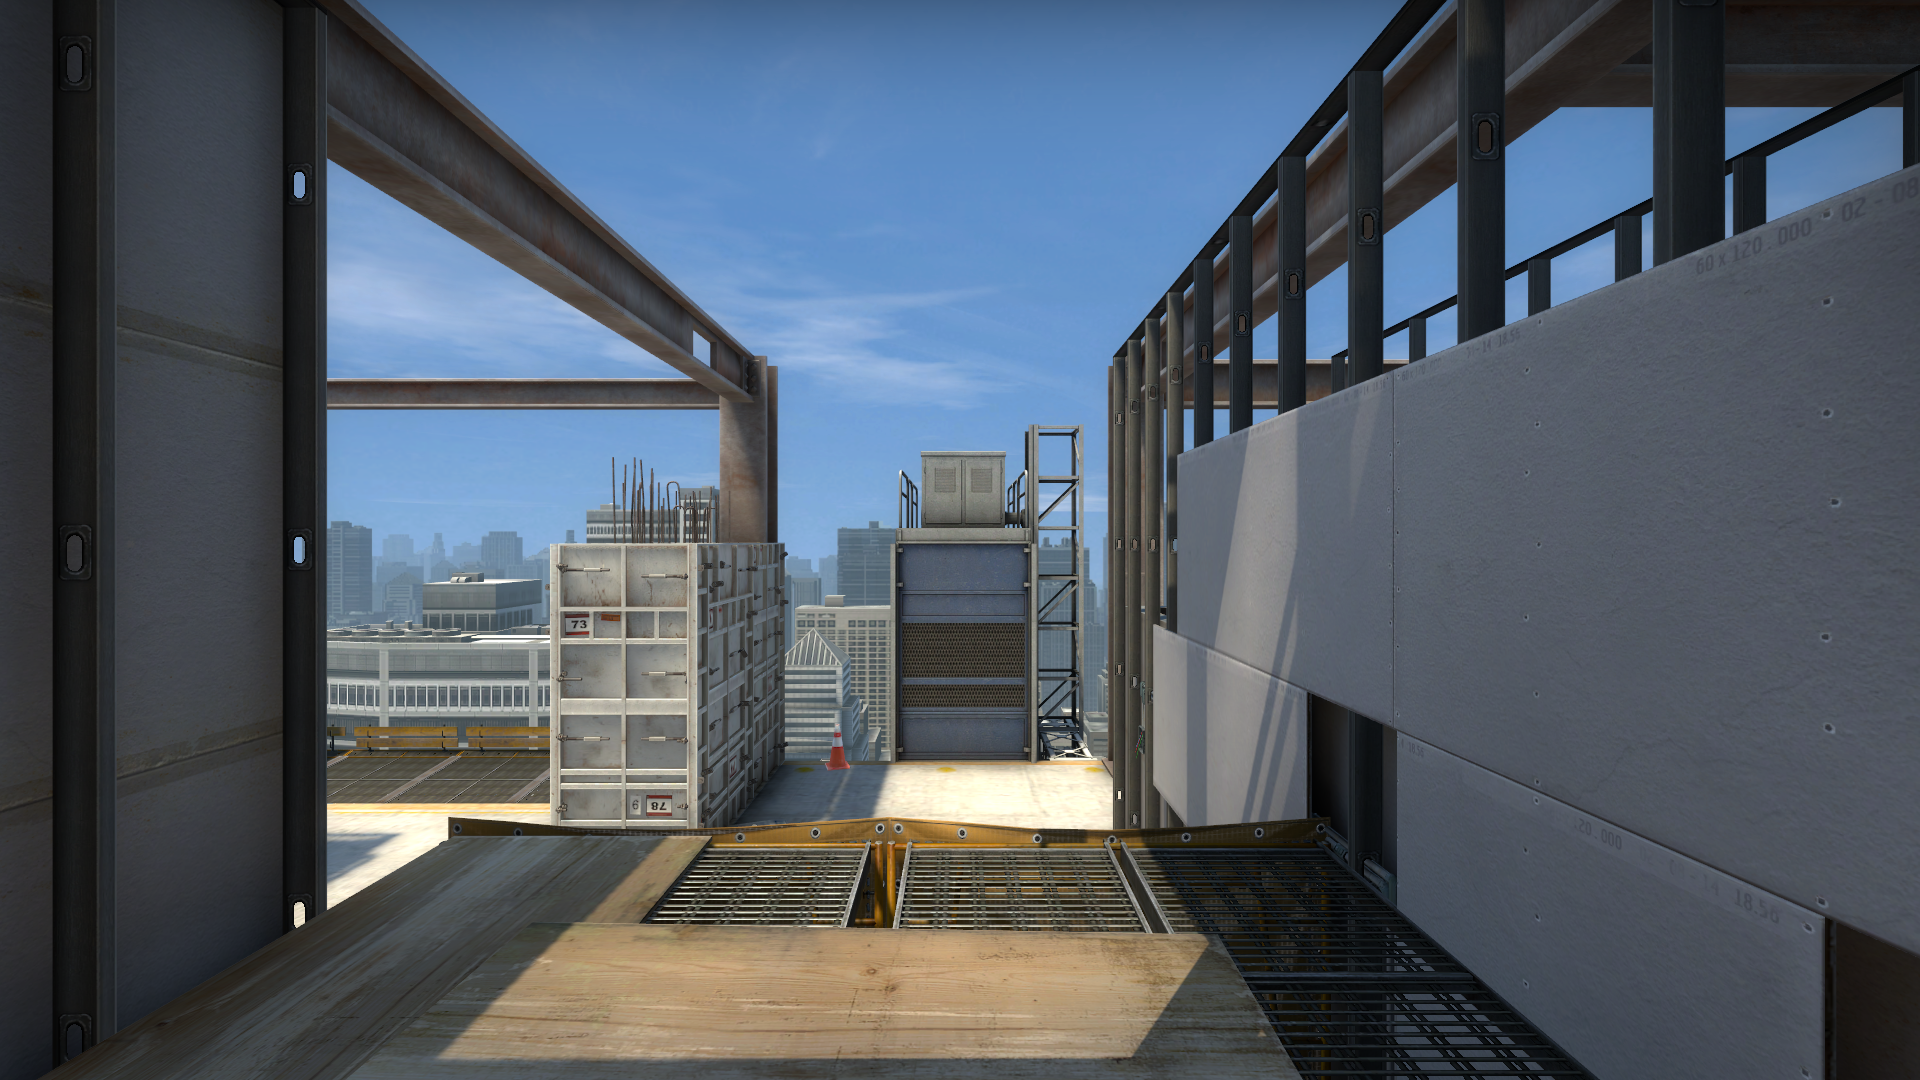
Map: de_vertigo